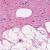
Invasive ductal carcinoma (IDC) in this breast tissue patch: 0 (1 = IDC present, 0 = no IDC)